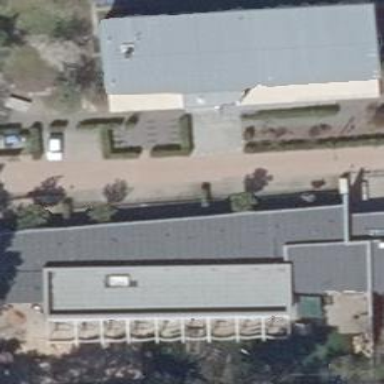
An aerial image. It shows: Kindergarten.